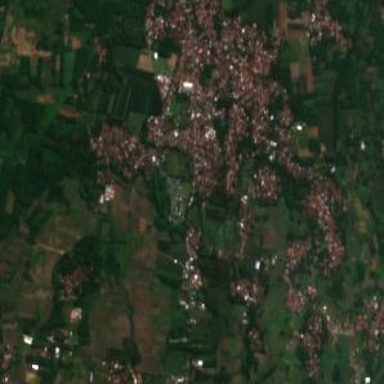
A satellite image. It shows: Village.